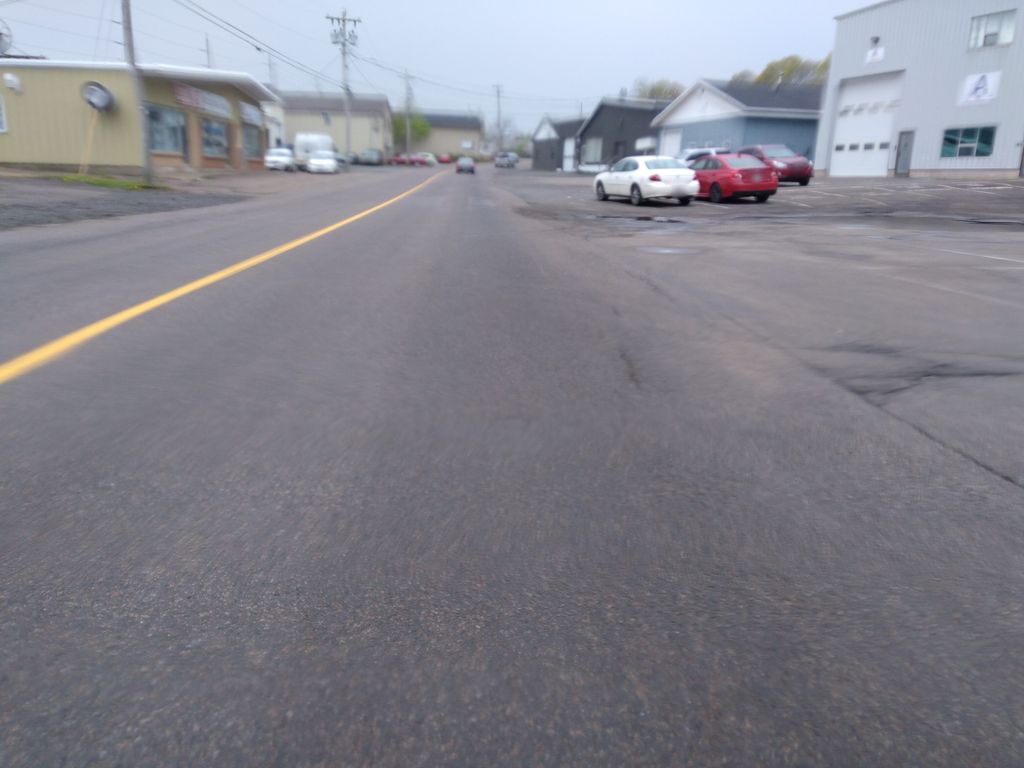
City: charlottetown